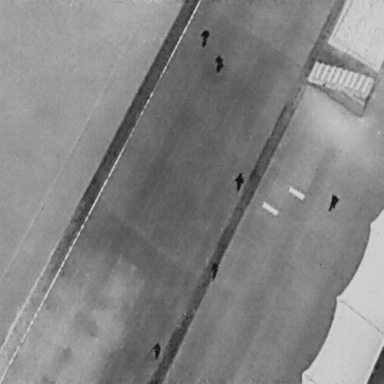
There are six People in the infrared image.